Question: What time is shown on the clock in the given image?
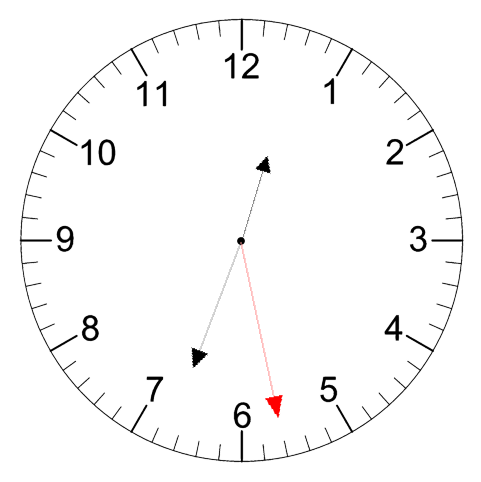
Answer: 12:33:28